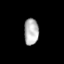
Tissue: skin
Cell type: Fibroblasts
Senescence score: 0.676
Nuclear area (px): 381
Mean DAPI intensity: 179.367